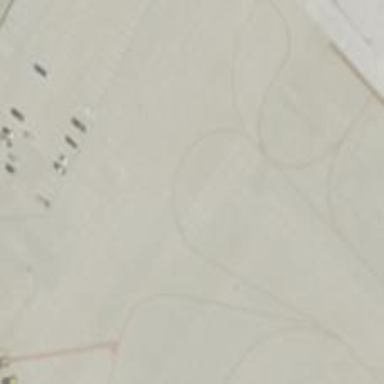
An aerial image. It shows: Image of taxiway at airport.